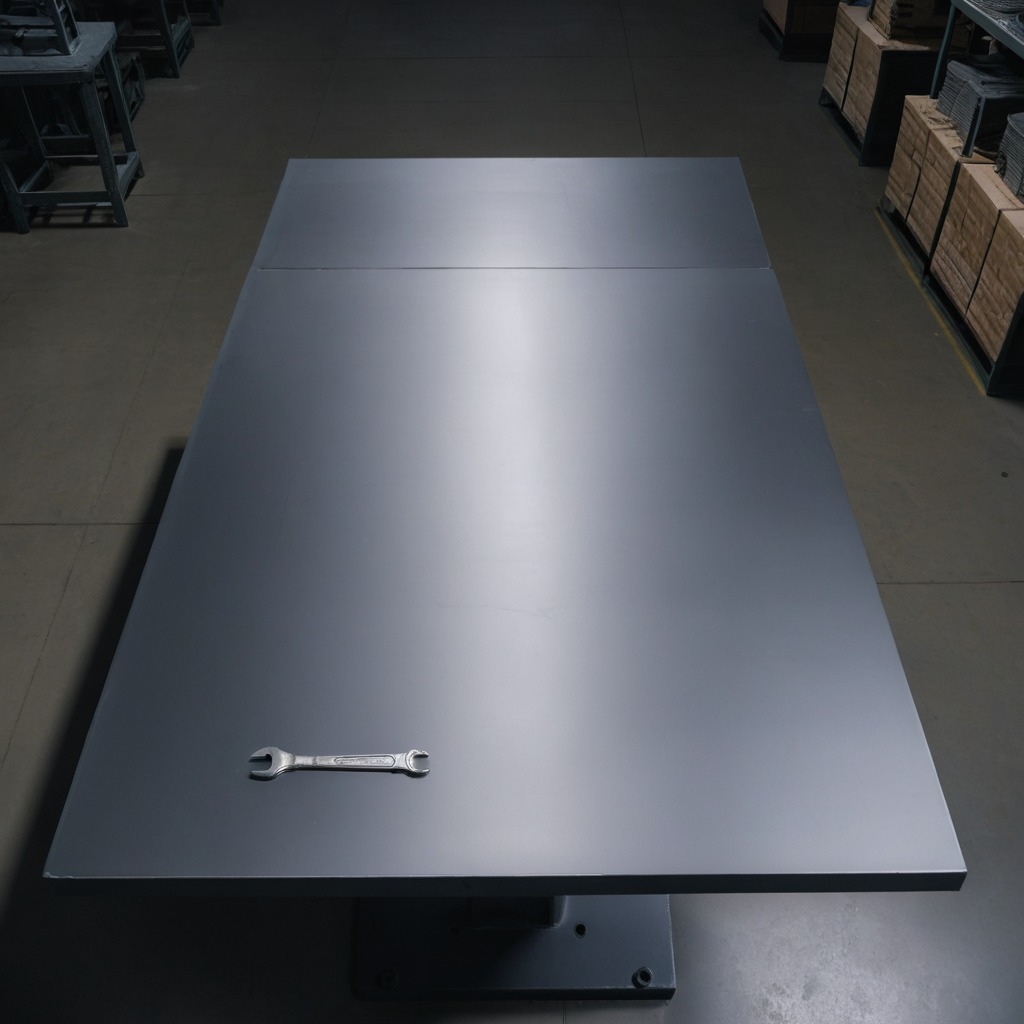
A wrench is lying on the tabletop.